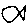
Label: fish